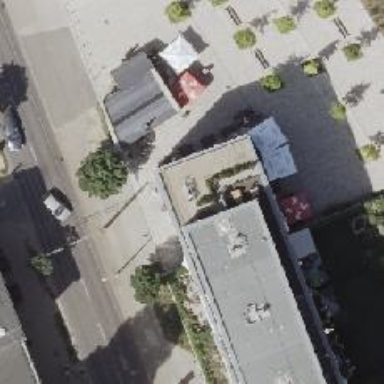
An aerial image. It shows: Café.